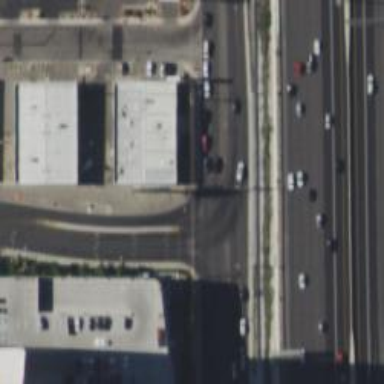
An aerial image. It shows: Solid stop line on the road marking.